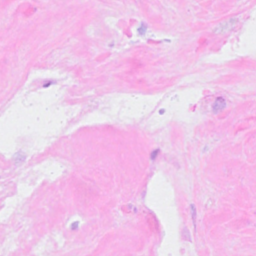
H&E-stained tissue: Breast